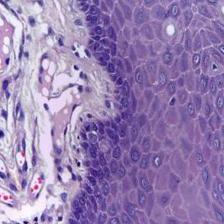
Diagnosis: Normal